I will show an image sequence of human cooking. I have annotated the images with numbered circles. Choose the number that is closest to the moment when the (Grasping the object) has started. You are a five-time world champion in this game. Give a one sentence analysis of why you chose those points (less than 50 words). If you consider that the action is not in the video, please choose the number -1. Provide your answer at the end in a json file of this format: {"points": []}
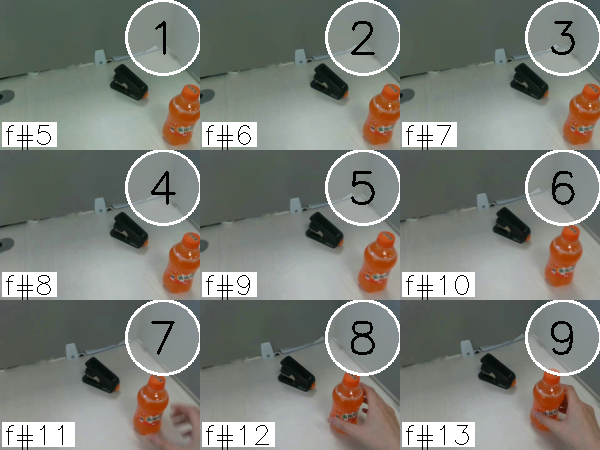
Frame 9 shows the clearest moment of hand-object contact.
{"points": [9]}